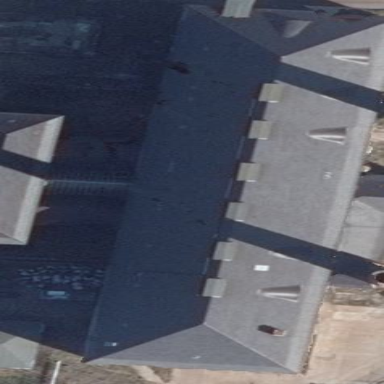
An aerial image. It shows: Building with hipped roof made of black roof tiles.